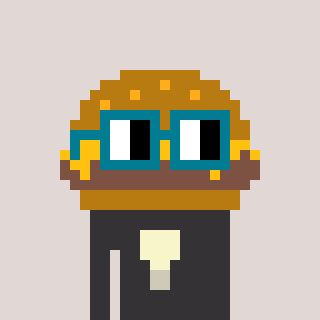
a pixel art character with square dark green glasses, a burger-shaped head and a grayscale-colored body on a warm background